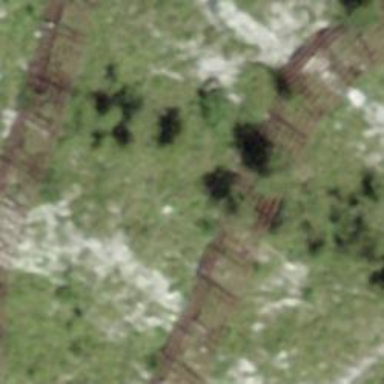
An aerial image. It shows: Fence designed for avalanche protection.